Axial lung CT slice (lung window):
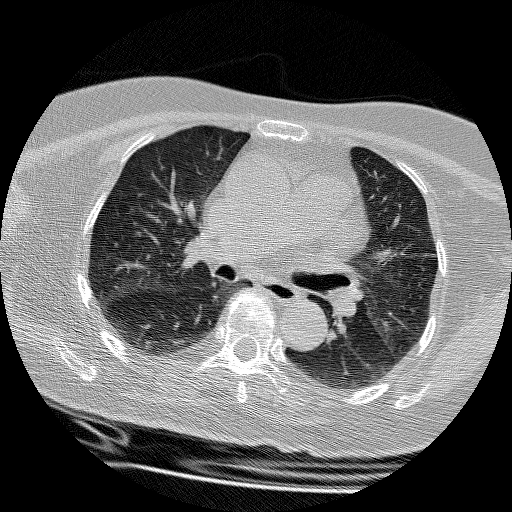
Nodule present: no